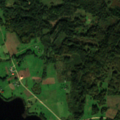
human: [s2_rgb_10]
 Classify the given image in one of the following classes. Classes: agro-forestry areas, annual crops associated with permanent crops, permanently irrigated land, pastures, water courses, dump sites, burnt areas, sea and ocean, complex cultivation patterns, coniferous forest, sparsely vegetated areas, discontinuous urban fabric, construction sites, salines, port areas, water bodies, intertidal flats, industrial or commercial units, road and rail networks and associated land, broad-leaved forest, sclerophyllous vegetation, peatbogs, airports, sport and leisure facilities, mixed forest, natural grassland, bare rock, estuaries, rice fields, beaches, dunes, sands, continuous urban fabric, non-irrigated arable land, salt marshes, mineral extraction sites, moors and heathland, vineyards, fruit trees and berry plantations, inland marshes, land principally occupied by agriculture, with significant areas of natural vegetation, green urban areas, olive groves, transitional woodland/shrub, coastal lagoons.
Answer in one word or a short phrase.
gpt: non-irrigated arable land, complex cultivation patterns, land principally occupied by agriculture, with significant areas of natural vegetation, mixed forest, water bodies